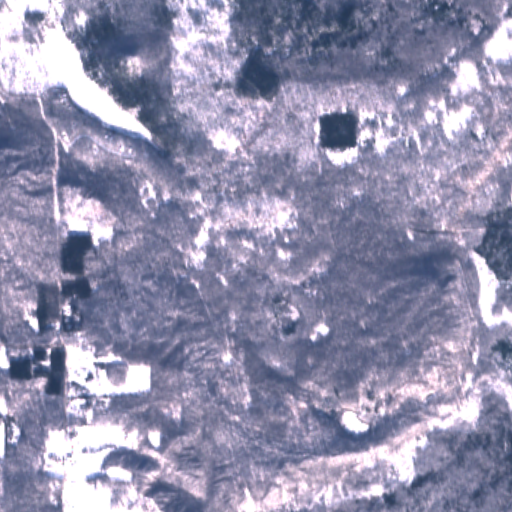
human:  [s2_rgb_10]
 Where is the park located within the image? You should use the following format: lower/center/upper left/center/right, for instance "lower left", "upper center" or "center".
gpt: The park is located in the upper left of the image.
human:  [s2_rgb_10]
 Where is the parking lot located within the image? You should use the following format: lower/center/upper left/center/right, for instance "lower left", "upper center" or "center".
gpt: The parking lot is located in the upper left of the image.
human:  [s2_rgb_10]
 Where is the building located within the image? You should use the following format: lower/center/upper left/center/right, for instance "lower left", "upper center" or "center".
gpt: The building is located in the upper left of the image.
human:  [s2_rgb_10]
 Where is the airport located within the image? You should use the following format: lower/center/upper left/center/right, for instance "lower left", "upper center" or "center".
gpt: There is no airport in the image.